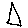
Label: triangle